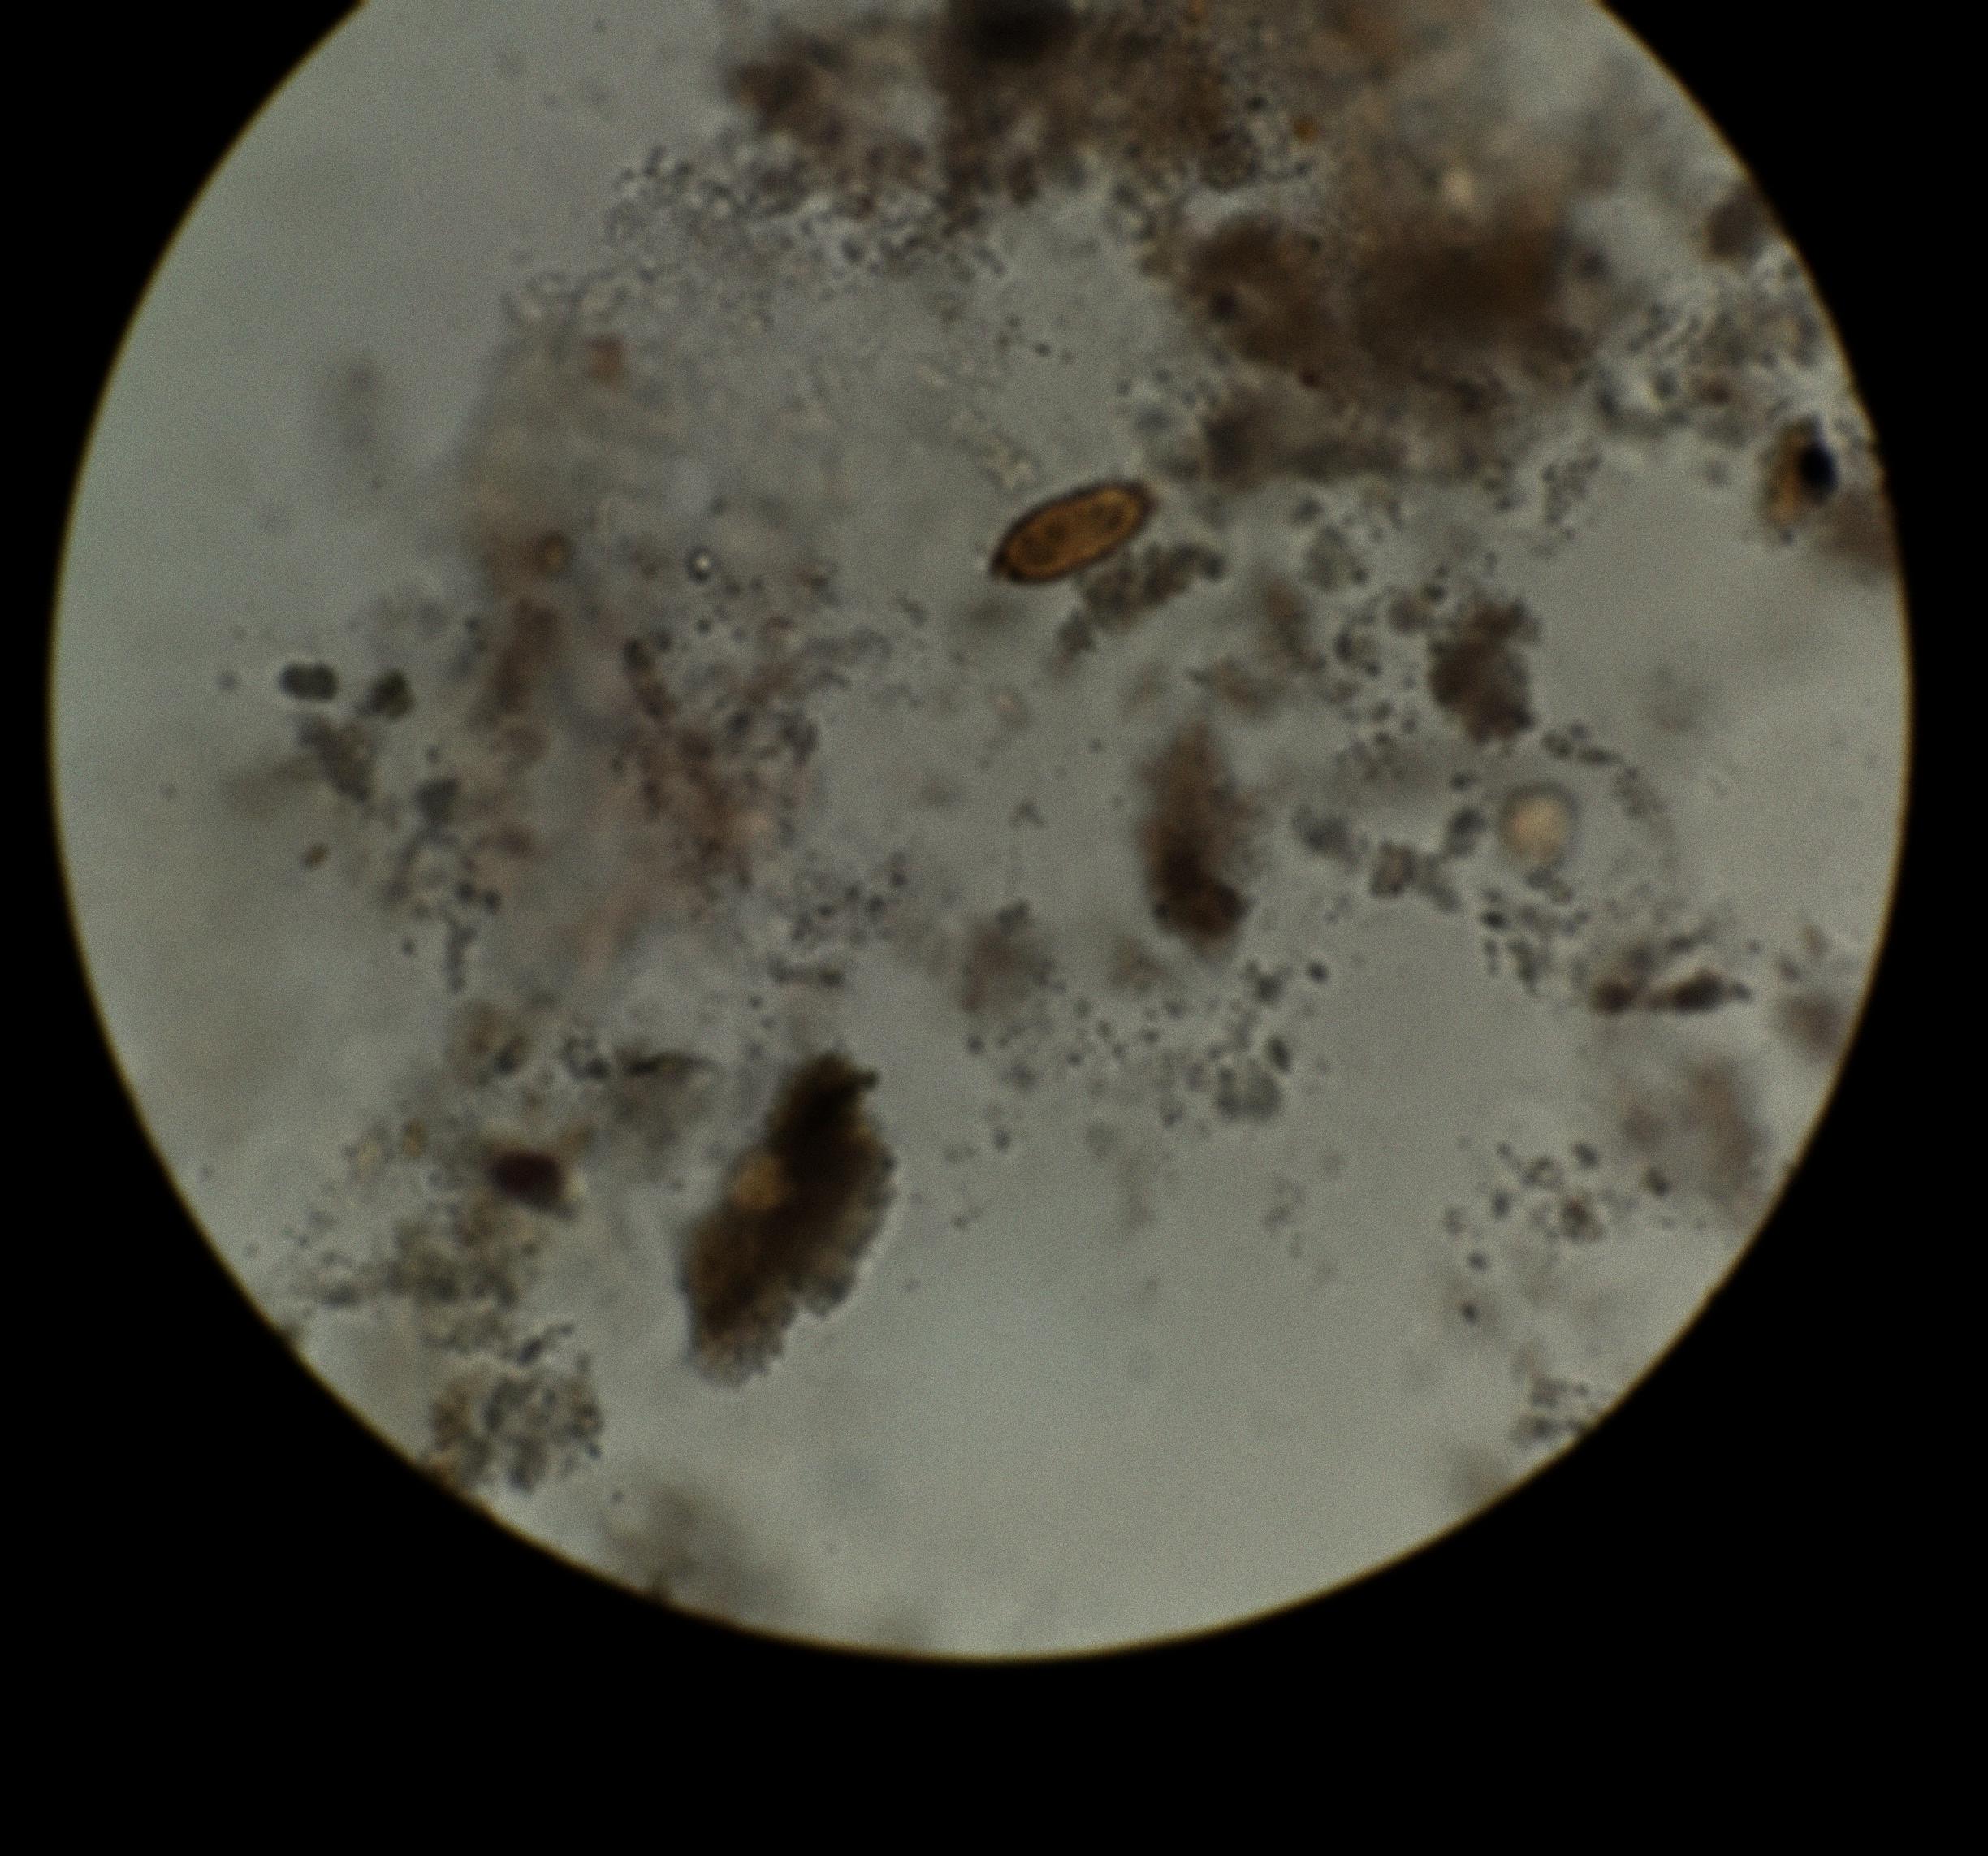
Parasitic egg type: Trichuris trichiura